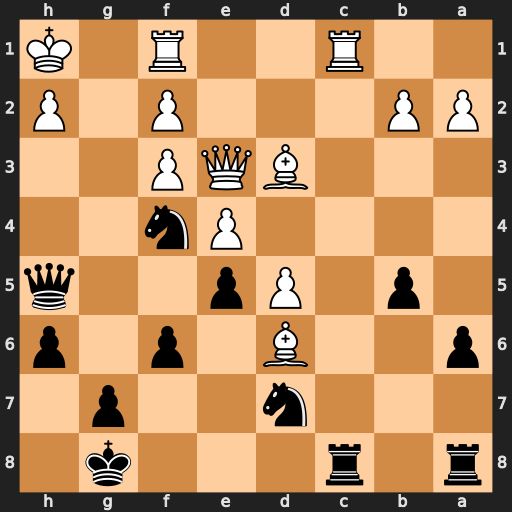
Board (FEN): r1r3k1/3n2p1/p2B1p1p/1p1Pp2q/4Pn2/3BQP2/PP3P1P/2R2R1K
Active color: b
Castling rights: -
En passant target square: -
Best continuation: Qh3 Rxc8+ Rxc8 Rg1 Rc1